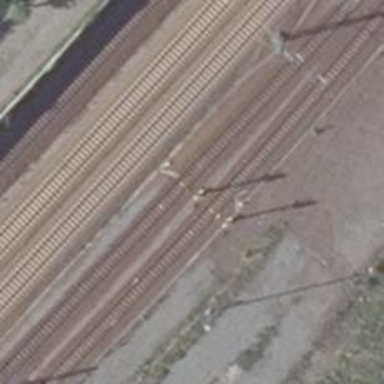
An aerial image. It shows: Railway signal.